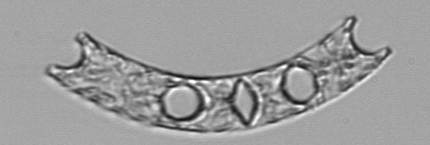
Label: Eucampia